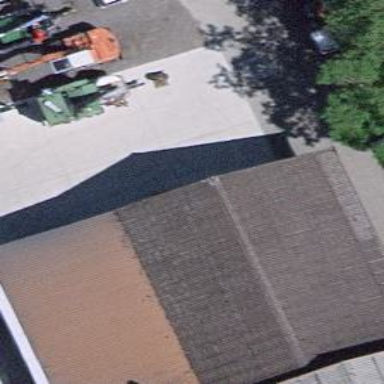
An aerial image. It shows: Shed building.